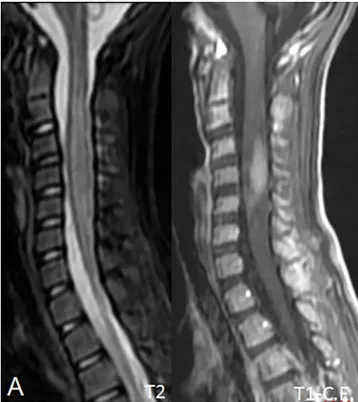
Follow-up MRI scans at 20.
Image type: radiology (mri)